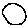
Label: circle